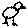
Label: bird